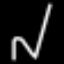
Label: squiggle